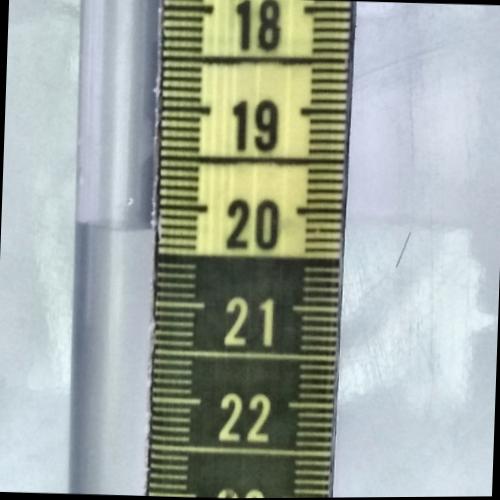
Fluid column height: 20.2 cm